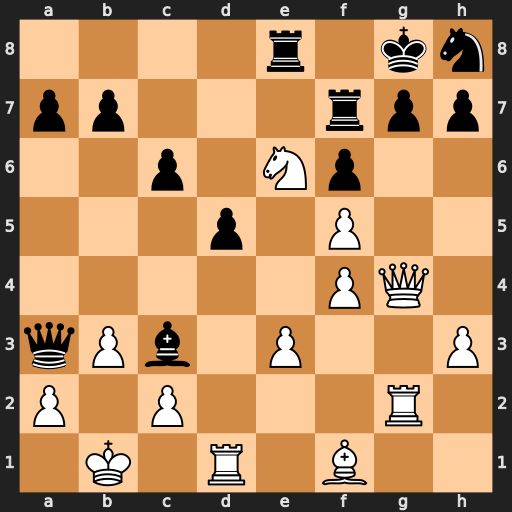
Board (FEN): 4r1kn/pp3rpp/2p1Np2/3p1P2/5PQ1/qPb1P2P/P1P3R1/1K1R1B2
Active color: w
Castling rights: -
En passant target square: -
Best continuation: Qxg7+ Rxg7 Rxg7#